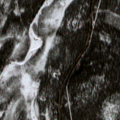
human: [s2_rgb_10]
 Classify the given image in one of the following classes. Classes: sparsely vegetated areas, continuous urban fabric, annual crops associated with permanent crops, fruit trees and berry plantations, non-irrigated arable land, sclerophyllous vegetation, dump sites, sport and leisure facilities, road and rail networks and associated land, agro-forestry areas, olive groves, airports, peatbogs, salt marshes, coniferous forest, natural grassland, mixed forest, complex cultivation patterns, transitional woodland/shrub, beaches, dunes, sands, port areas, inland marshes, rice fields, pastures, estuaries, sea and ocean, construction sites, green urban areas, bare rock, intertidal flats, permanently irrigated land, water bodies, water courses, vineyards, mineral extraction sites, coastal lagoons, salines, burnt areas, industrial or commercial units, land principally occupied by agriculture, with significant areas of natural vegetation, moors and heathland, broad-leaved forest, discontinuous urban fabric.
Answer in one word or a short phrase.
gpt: coniferous forest, transitional woodland/shrub